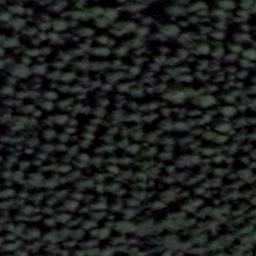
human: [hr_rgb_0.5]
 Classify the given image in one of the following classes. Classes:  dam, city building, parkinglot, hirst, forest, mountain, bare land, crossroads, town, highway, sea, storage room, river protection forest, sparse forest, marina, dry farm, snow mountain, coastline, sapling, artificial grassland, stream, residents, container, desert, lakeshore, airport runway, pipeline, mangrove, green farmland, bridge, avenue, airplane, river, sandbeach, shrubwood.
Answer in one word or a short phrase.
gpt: forest